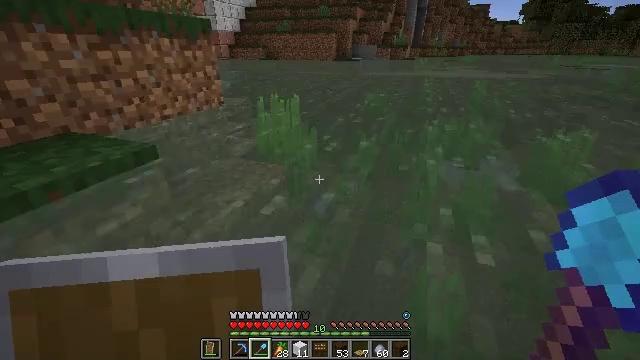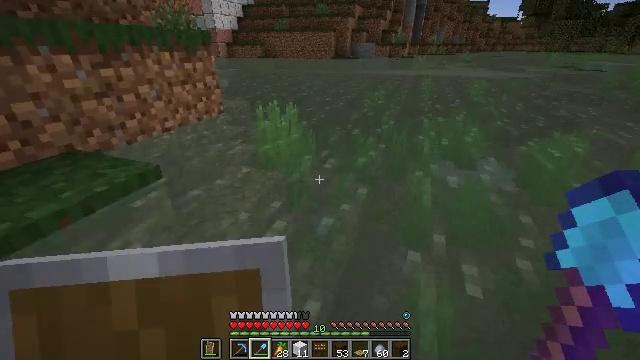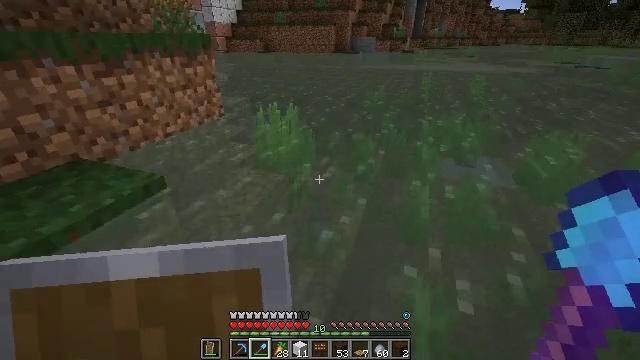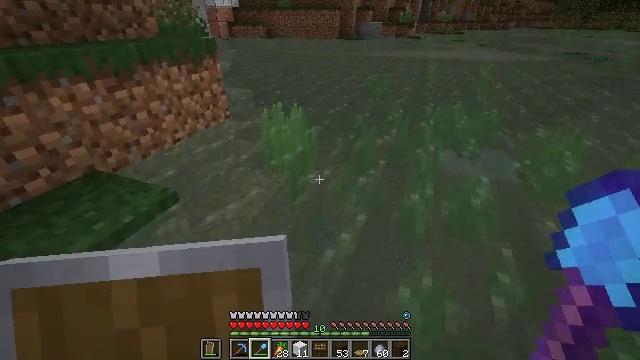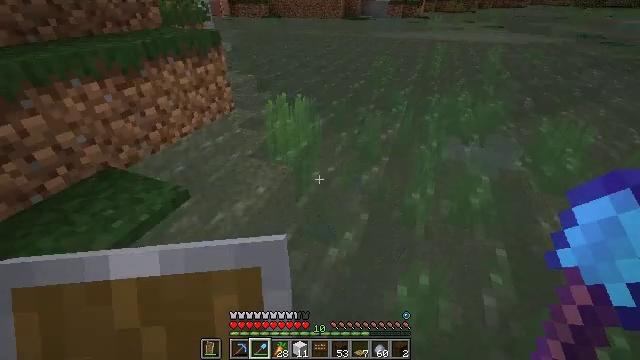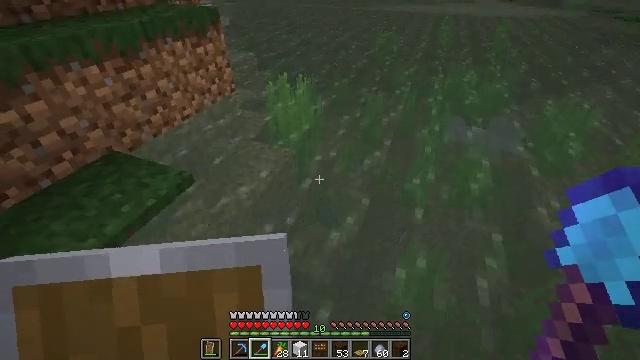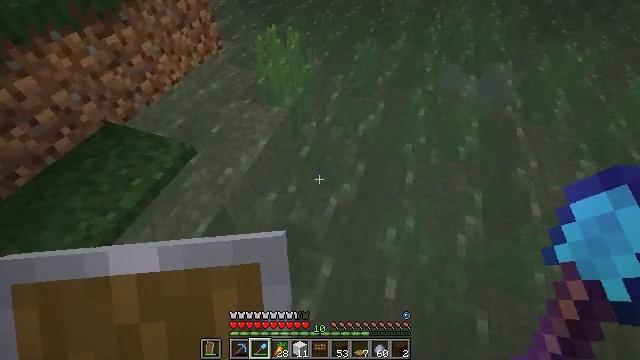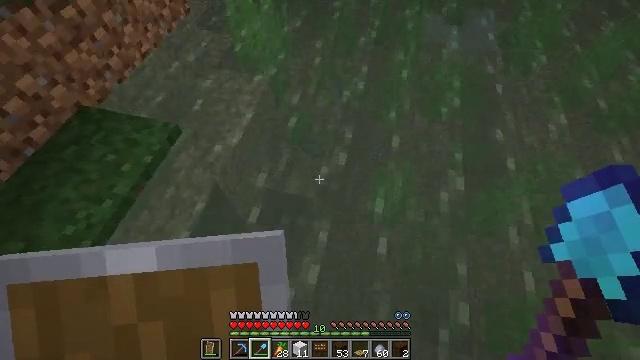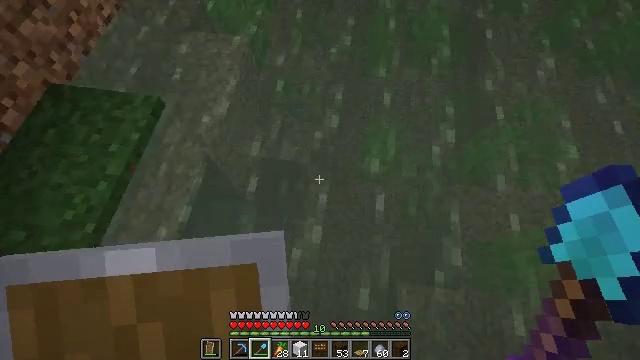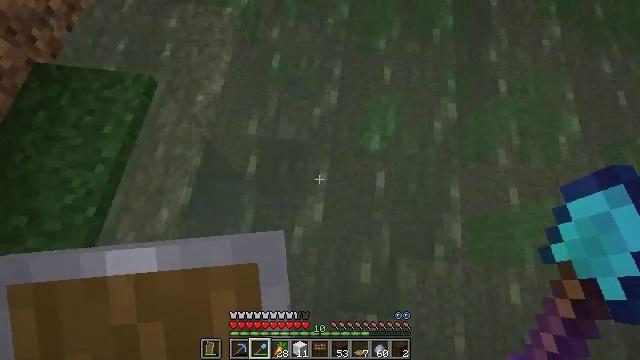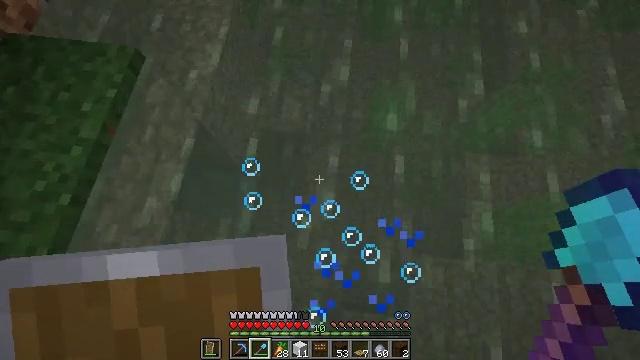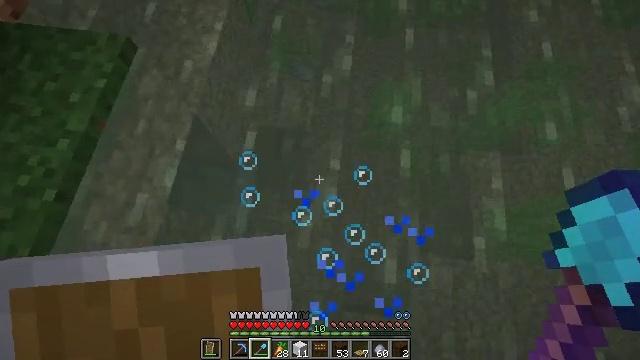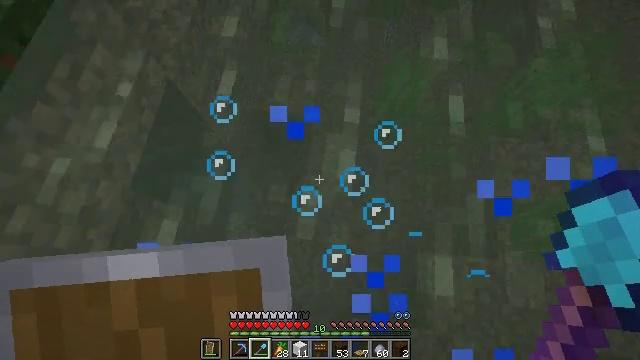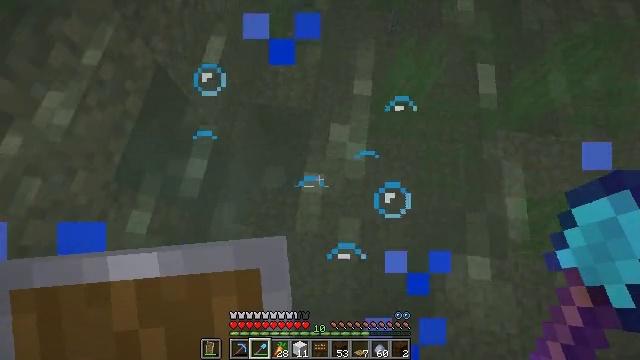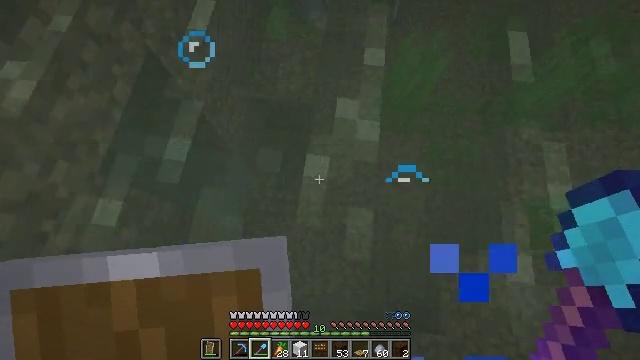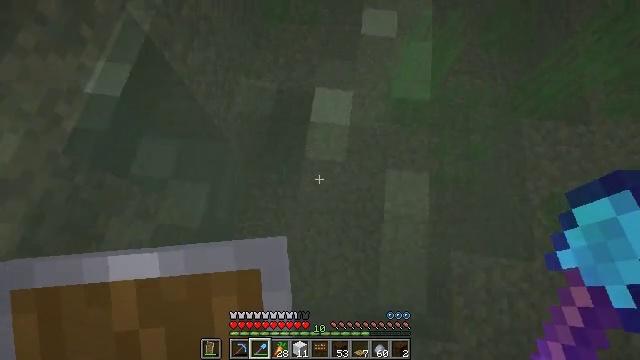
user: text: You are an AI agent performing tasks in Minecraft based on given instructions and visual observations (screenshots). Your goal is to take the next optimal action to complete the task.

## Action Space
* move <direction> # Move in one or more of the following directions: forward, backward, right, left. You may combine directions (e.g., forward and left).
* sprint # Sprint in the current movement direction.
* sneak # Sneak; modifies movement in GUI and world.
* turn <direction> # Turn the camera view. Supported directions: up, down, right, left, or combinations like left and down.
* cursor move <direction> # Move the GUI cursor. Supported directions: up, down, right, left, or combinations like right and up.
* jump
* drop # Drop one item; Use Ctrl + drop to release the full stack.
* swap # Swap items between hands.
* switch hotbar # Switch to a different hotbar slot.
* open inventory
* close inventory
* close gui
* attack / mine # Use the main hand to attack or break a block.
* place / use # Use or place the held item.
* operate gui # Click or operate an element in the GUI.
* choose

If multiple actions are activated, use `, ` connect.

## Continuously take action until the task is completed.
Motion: motion action
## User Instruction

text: Collect tall seagrass by holding left button.
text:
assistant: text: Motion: jump
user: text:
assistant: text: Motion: turn down, jump
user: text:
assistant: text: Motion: turn down, jump
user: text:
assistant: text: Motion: move left, turn down, jump
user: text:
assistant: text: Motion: move left, turn down, jump
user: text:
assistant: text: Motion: move left, turn right and down, jump
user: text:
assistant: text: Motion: turn right and down, jump
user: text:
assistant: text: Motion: turn right and down, jump
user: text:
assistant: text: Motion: turn right and down, jump
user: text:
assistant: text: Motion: sneak, jump
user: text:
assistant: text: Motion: sneak, jump
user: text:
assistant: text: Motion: sneak, jump
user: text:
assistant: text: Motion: sneak, jump
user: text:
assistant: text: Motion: sneak, jump
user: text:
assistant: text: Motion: sneak, jump
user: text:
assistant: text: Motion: move left, sneak, jump
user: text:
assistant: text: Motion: move left, sneak, turn left
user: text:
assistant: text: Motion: move left, sneak, turn left
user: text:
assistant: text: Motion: move left, sneak, turn left
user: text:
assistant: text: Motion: move left, sneak
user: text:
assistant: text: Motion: move left, sneak
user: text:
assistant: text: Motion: sneak
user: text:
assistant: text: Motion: sneak
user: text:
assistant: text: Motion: sneak
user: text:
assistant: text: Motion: sneak
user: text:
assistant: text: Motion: move forward, sneak
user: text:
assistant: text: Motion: move forward, sneak, turn up
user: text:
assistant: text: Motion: move forward, sneak, turn up
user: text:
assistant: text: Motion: move forward, sneak, turn up
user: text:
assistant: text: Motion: move forward, sneak, turn left and up